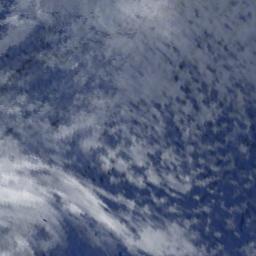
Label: cloud